Question: I'm using the following code for insert new row to my JQGrid :
'''
var newRow = [{ ID: memberId, FullName: memberFullName, Percent: parseInt(percent), DelText: deleteString}];
grid.addRowData(memberId, newRow);
'''
The code works well and new row is added to the jqgrid, but the 'id' of the row is 'undefined' and I can't select the new rows at all.
What's wrong and how can I fix it ?
you can see the id of the row in below image(firebug)

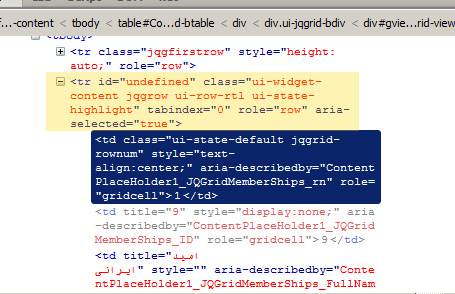
Answer: I've found the solution :
I had to write the code as the following :
'''
var newRow = [{ ID: memberId, FullName: memberFullName, Percent: parseInt(percent), DelText: deleteString}];
grid.addRowData("ID", newRow);
'''